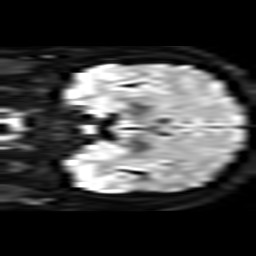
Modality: TRACE
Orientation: coronal
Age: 37
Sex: male
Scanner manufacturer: philips
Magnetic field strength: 3 T
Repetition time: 3.743 s
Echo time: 0.05989 s